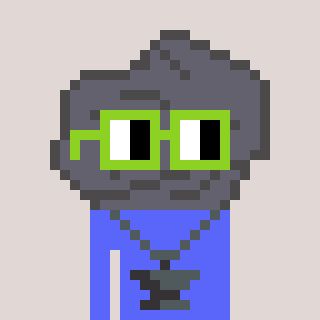
a pixel art character with square light green glasses, a rock-shaped head and a purple-colored body on a warm background